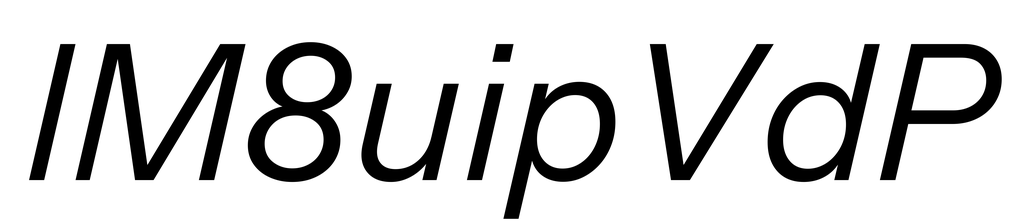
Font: InstrumentSans-Italic_Italic